The image is an STFT spectrogram (time versus frequency) of a rotating-machine vibration signal. What is the most likely rotor condition (normal, misalignment, unbalance, looseness)?
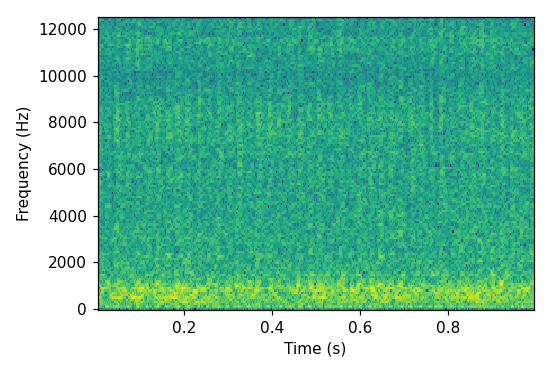
Answer: unbalance